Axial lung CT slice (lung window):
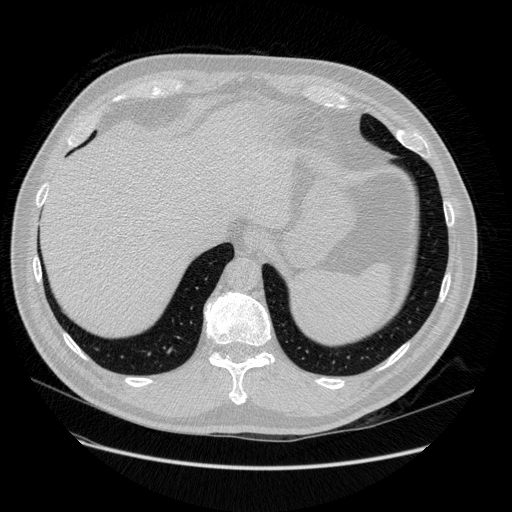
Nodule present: no